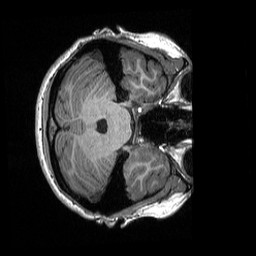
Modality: T1w
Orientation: axial
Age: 21
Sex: female
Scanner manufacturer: siemens
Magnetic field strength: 3 T
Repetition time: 2.3 s
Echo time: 0.00298 s